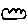
Label: cloud